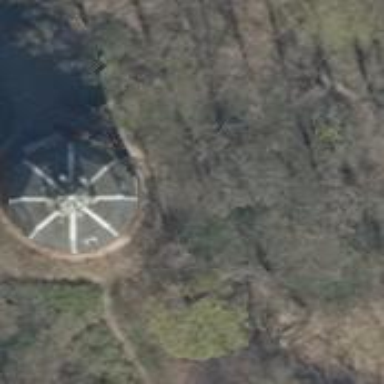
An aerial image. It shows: Building serving as tourist attraction. It is man-made water tower.